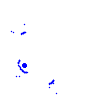
Particle: electron